Question: I have a table 1 it has some following data right now which can be up-to 50-100 rows. I want to summarize information in it on the summarize button click and want to show it in an other table which will be created on the fly according to the summarized information. But I don't know how to do it.

I just simply want that if the code exists more than once than in output table all of its Sq-In should be added up. Like in the above table A1 is repeated three times so all its SqIn are added up and it gives A1 81.
Right now the id's of code's textbox are #code_0, #code_1,#code_2 and so on. where as the SqIn is #sqin_0, #sqin_1, #sqin_2 and so on...
'''
<table id="myTable">
<thead>
<tr>
<th>Codes</th>
<th>room</th>
<th>SqIn</th>
</tr>
</thead>
<tbody>
<tr>
<td><input type="text" value="A1" /></td>
<td><input type="text" value="1" /></td>
<td><input type="text" value="25"/></td>
</tr>
<tr>
<td><input type="text" value="B1" /></td>
<td><input type="text" value="1"/></td>
<td><input type="text" value="25"/></td>
</tr>
<tr>
<td><input type="text" value="C1" /></td>
<td><input type="text" value="1"/></td>
<td><input type="text" value="25"/></td>
</tr>
<tr>
<td><input type="text" value="A1" /></td>
<td><input type="text" value="2"/></td>
<td><input type="text" value="25"/></td>
</tr>
<tr>
<td><input type="text" value="B1" /></td>
<td><input type="text" value="1"/></td>
<td><input type="text" value="25"/></td>
</tr>
<tr>
<td><input type="text" value="C1"/></td>
<td><input type="text" value="2"/></td>
<td><input type="text" value="25"/></td>
</tr>
</tbody>
</table>
<button id=summarise ">Summarise</button>
<table id="SummarizedTable">
//here the summary table should come.
</table>
'''
JS
'''
SqIn: +(element.childNodes[1].firstElementChild.value)
'''
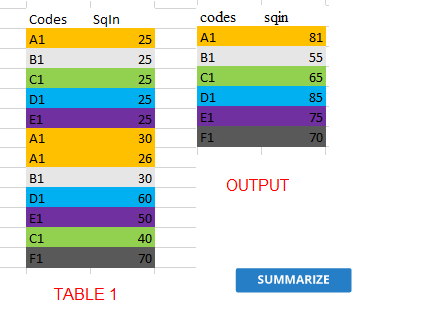
Answer: In close to a psuedo code form, but it will look like below:
'''
var myList = {};
$('input[id^="code"]').each(function(){ // Grab all input with ID begins with 'code'
var myID = $(this).attr("id"); // Get the actual ID
if( myList[myID] == '' ){
var value = 0;
$('input').find('[id=' + myID + ']').each(function(){
value += $(this).next().val(); // Get the all elements next to all 'id=myID'
});
myList[myID] = value; // Insert the total
}
});
for( var i in myList ){
var id = i;
var value = myList[i];
// Draw the summary <td> using the id and the value here
}
'''